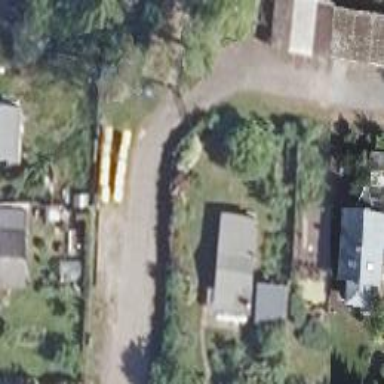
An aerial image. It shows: Plot in the allotments.